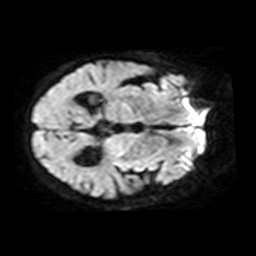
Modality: TRACE
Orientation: axial
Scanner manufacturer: philips
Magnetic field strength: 1.5 T
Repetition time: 3.119 s
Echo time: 0.06279 s